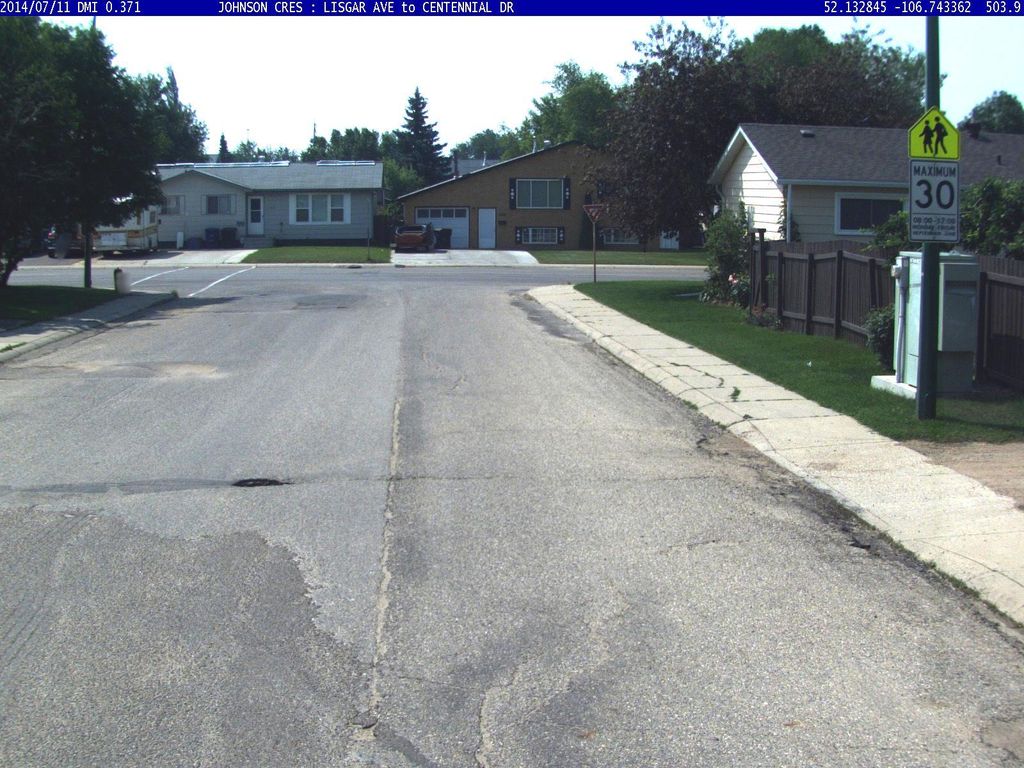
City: saskatoon